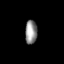
Tissue: lung
Cell type: Epithelial cells
Senescence score: 0.2283
Nuclear area (px): 282
Mean DAPI intensity: 143.135